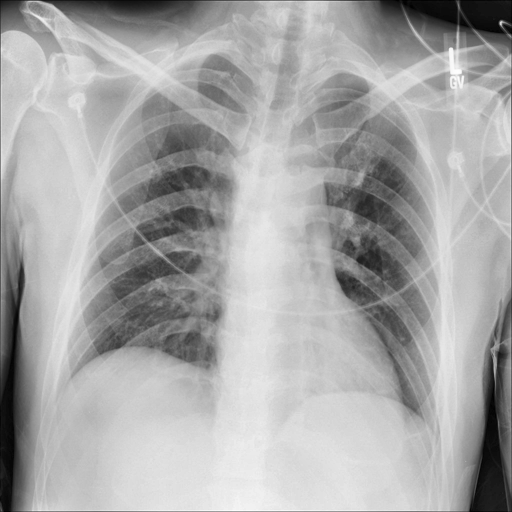
Finding: NORMAL